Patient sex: F
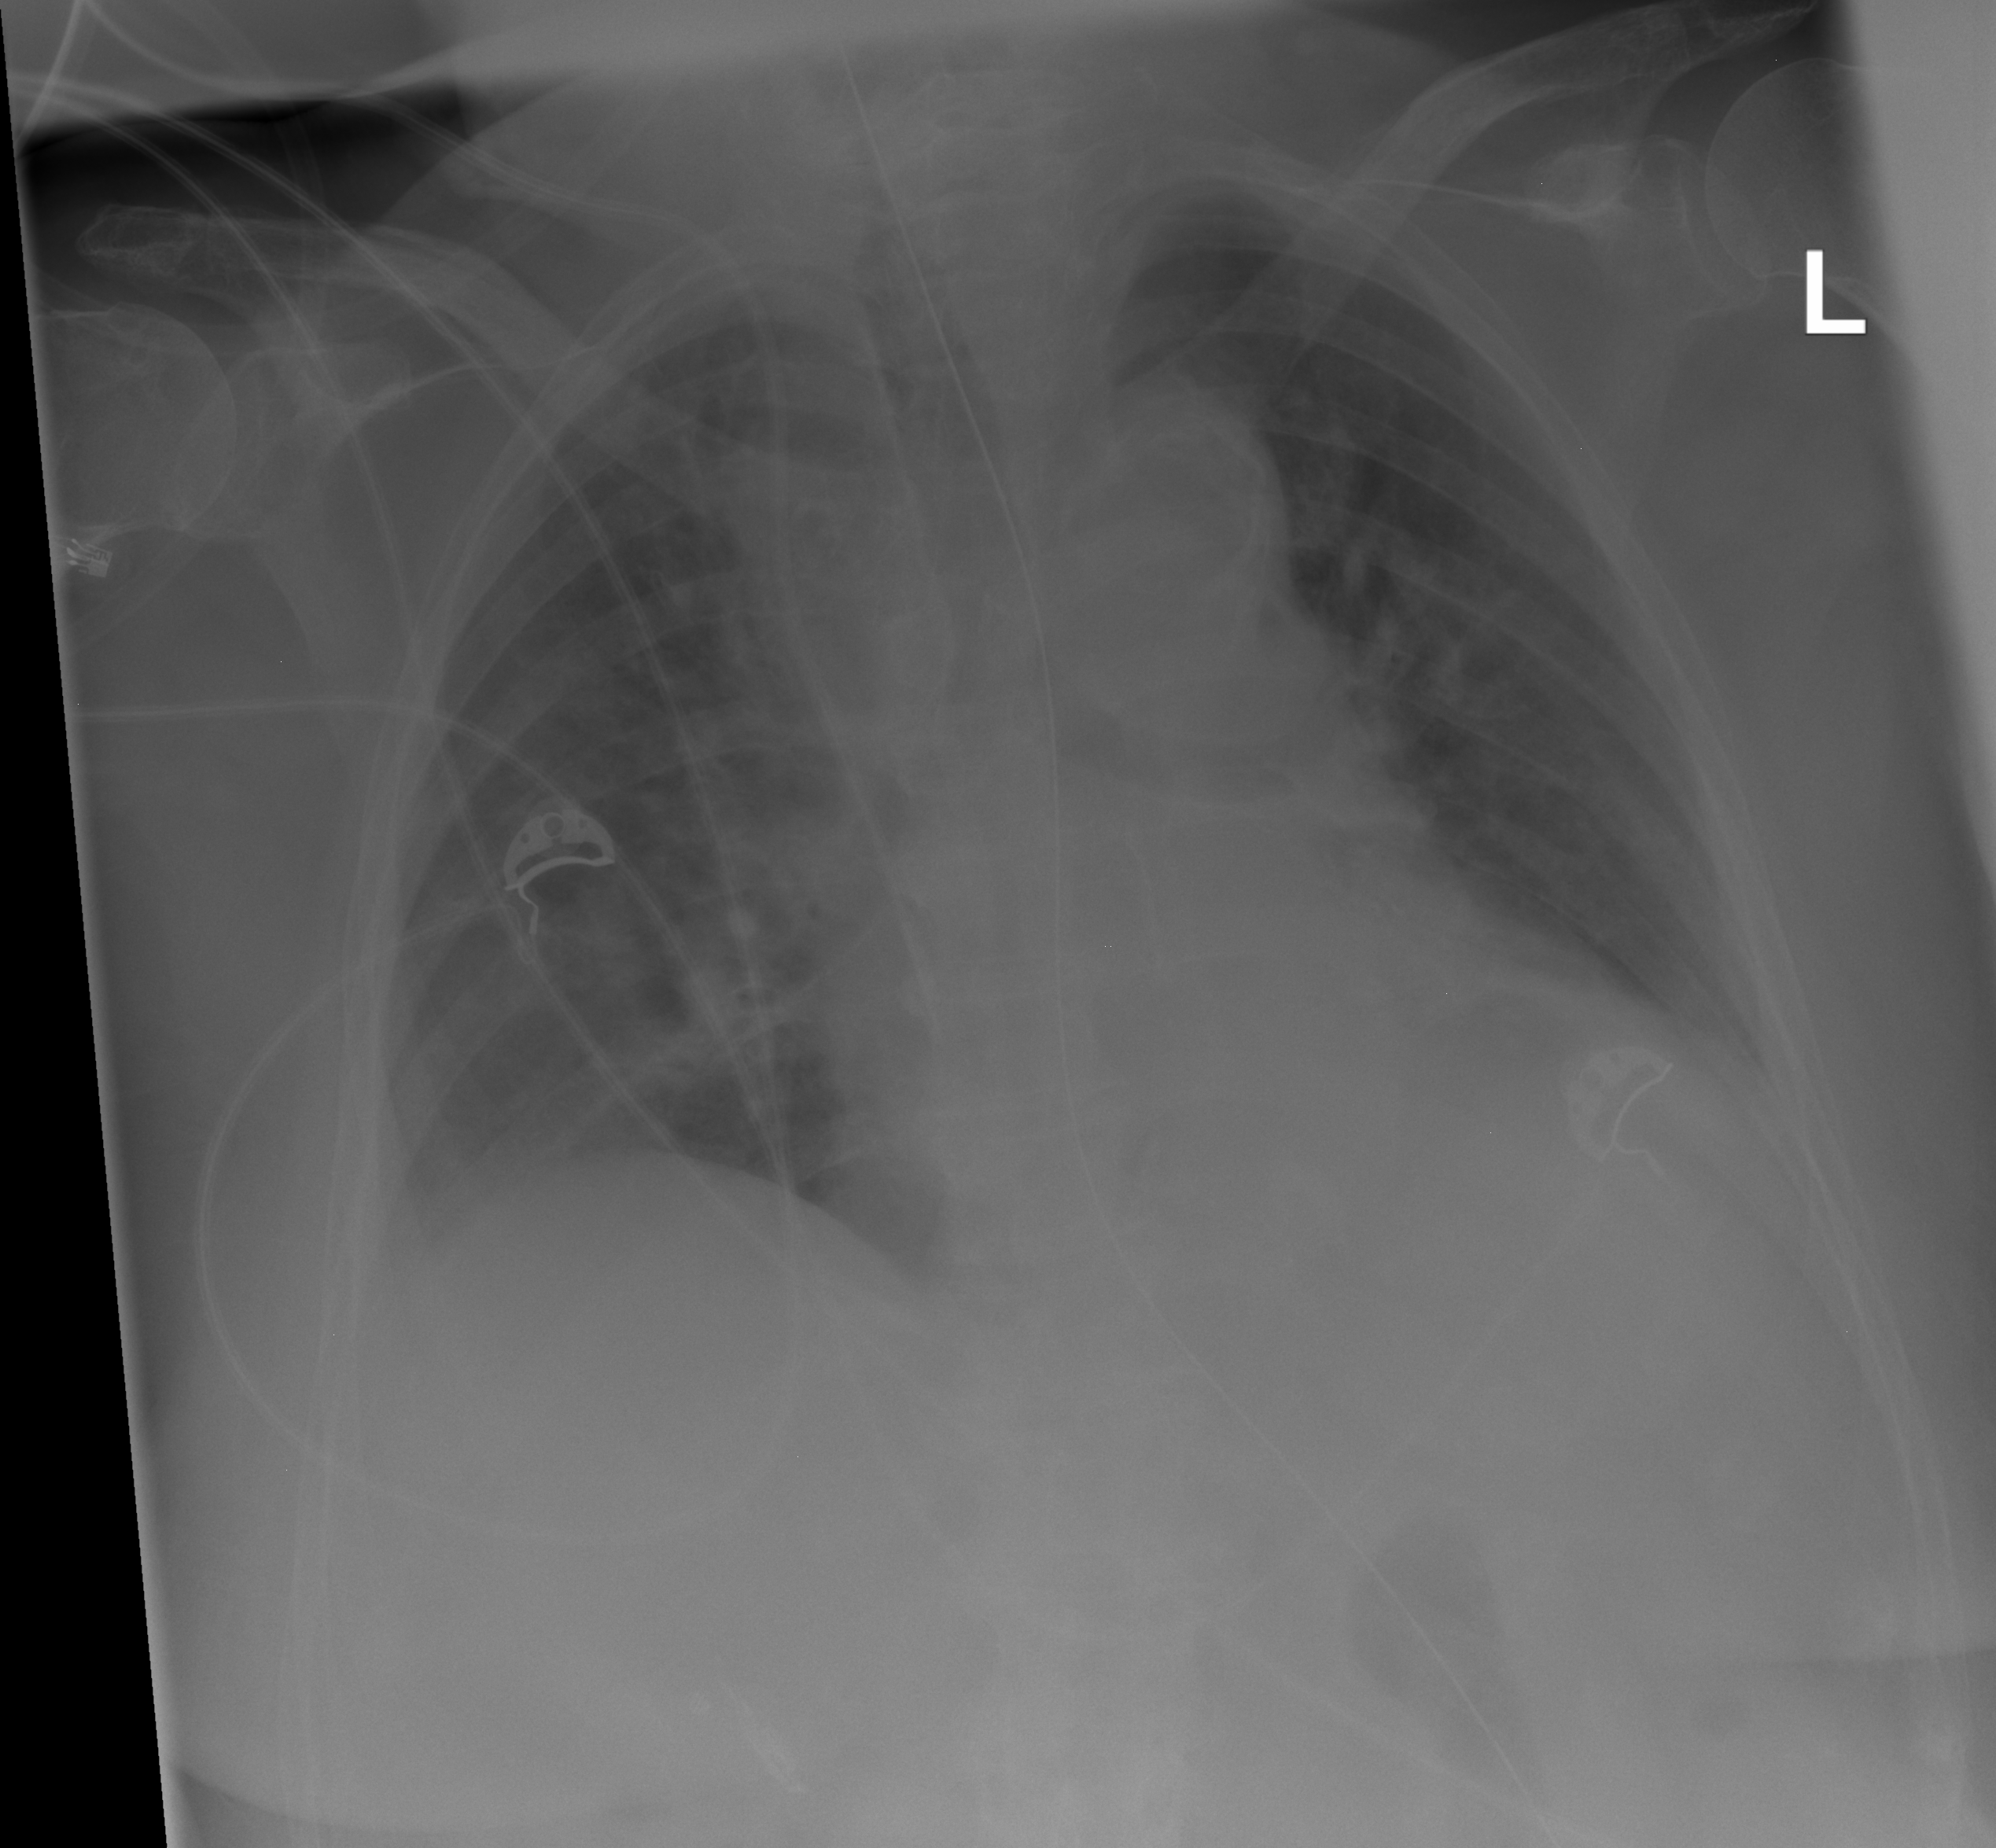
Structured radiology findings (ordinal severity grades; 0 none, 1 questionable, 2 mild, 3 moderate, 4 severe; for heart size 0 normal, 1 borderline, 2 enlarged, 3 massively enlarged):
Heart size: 1
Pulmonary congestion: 2
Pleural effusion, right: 2
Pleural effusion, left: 2
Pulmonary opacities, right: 0
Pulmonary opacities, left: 0
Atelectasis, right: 0
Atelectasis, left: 0